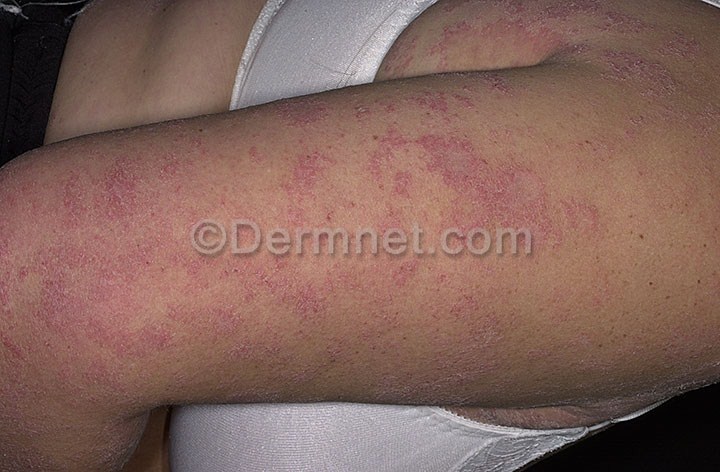
Disease: Eczema Photos